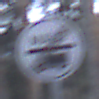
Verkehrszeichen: EndeMautpflicht
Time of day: MorningAfternoon
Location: Outdoor (Nature)
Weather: Overcast
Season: Winter
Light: Natural